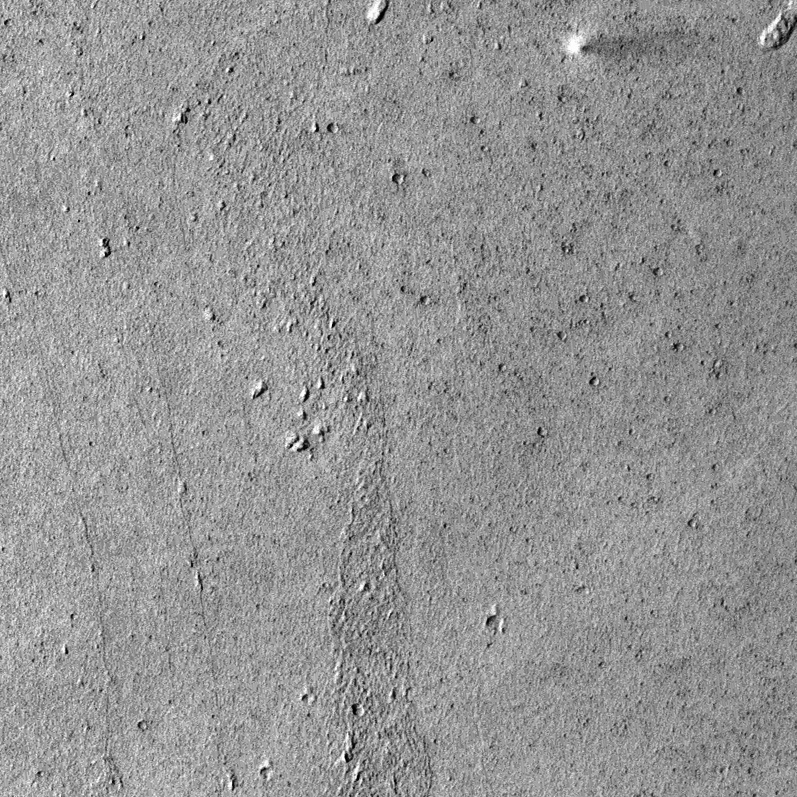
Label: dustdevil